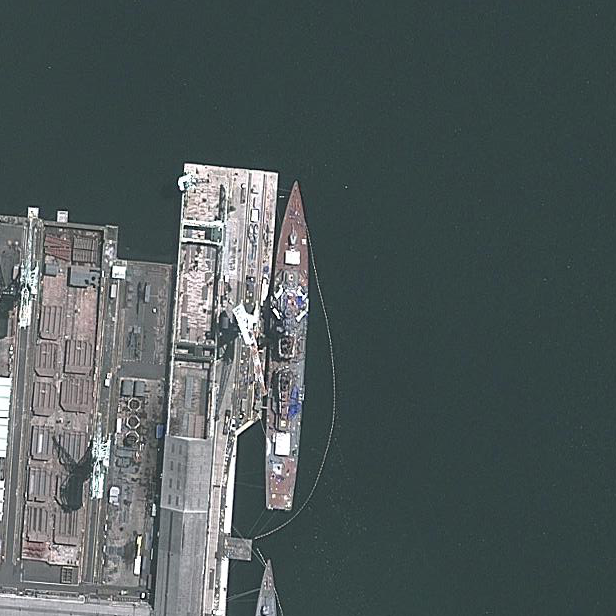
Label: destroyer